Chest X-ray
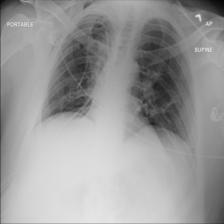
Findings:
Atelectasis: positive
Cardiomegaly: negative
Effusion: negative
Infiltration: negative
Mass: negative
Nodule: negative
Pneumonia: negative
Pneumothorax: negative
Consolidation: negative
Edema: negative
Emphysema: negative
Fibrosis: negative
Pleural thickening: negative
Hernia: negative